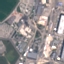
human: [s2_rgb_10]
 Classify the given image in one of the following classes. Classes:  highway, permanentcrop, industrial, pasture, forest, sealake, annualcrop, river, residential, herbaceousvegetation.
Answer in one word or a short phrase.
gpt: Industrial